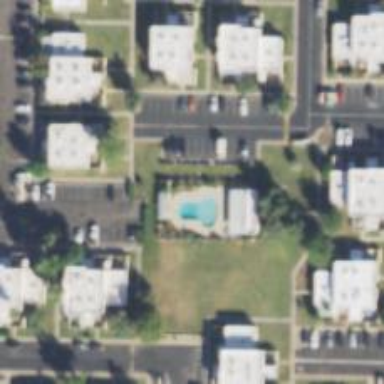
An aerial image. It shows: Swimming pool located in leisure land.